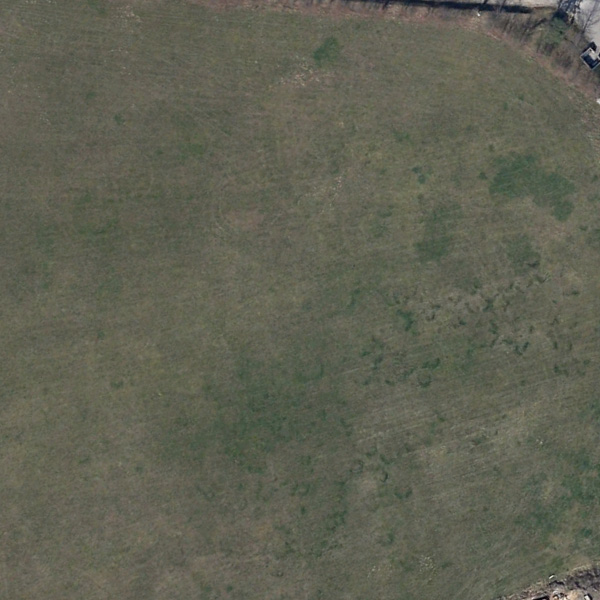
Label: Meadow